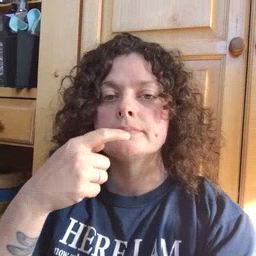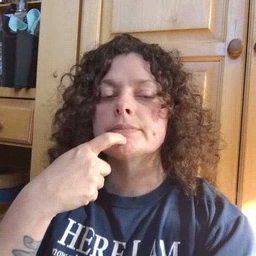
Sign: glasswindow